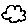
Label: cloud